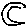
Label: moon